Aerial crown-view tile of a tropical tree (Barro Colorado Island, Panama), acquired 20250317:
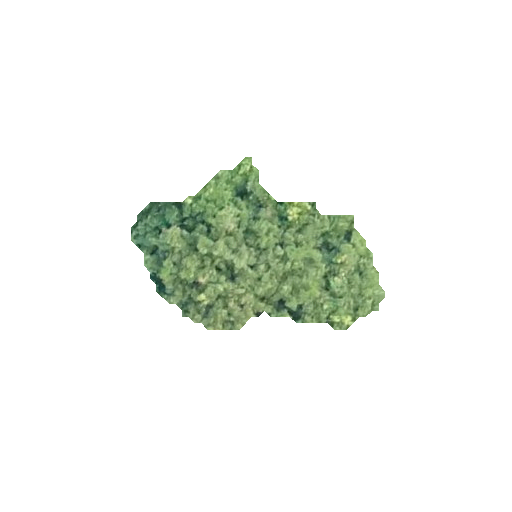
Species: Prioria copaifera
GBIF accepted scientific name: Prioria copaifera
Crown area: 40.874 m²